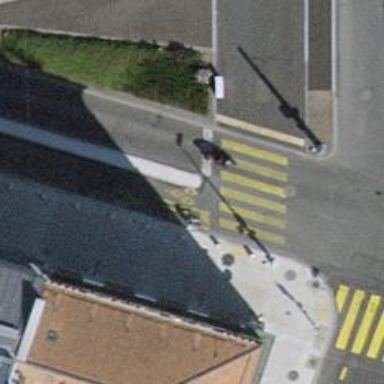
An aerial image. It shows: Road with traffic signals controlling the flow of traffic.